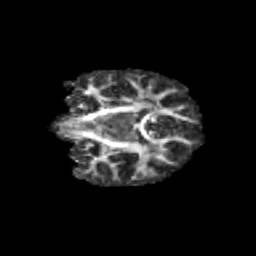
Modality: FA
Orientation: coronal
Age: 12
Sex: female
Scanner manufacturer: siemens
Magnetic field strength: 3 T
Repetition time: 3.8 s
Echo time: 0.07 s